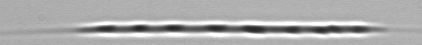
Label: Rhizosolenia